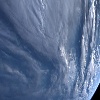
Label: cloud